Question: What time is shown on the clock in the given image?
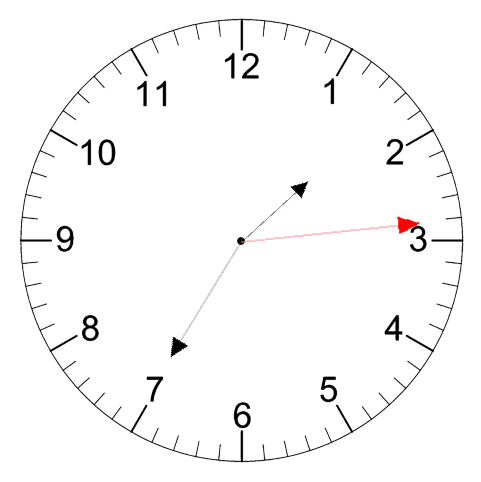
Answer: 01:35:14